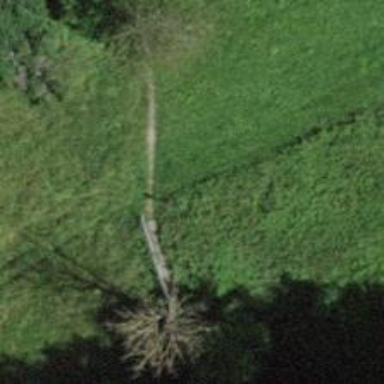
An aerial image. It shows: Path.